Question: As you can see on the screenshot, I'm showing thumbnails in the ListView on the left side. Those thumbs are generated asynchronously. Anyway, the result for each row/item is a new Bitmap.

But I wonder if that's the best practise. This is because very often the background image (the climbing wall) is the same. Therefore I could generate a LayeredDrawable consisting of the background bitmap - which is the same for each row - and an own implementation of a Drawable which then draws the climbing route in its draw(Canvas) method.
Option 1: generate a new bitmap for each row/item.
Option 2: use a LayeredDrawable with the background bitmap and a dynamic Drawable.
Which option is best in terms of memory and CPU usage?
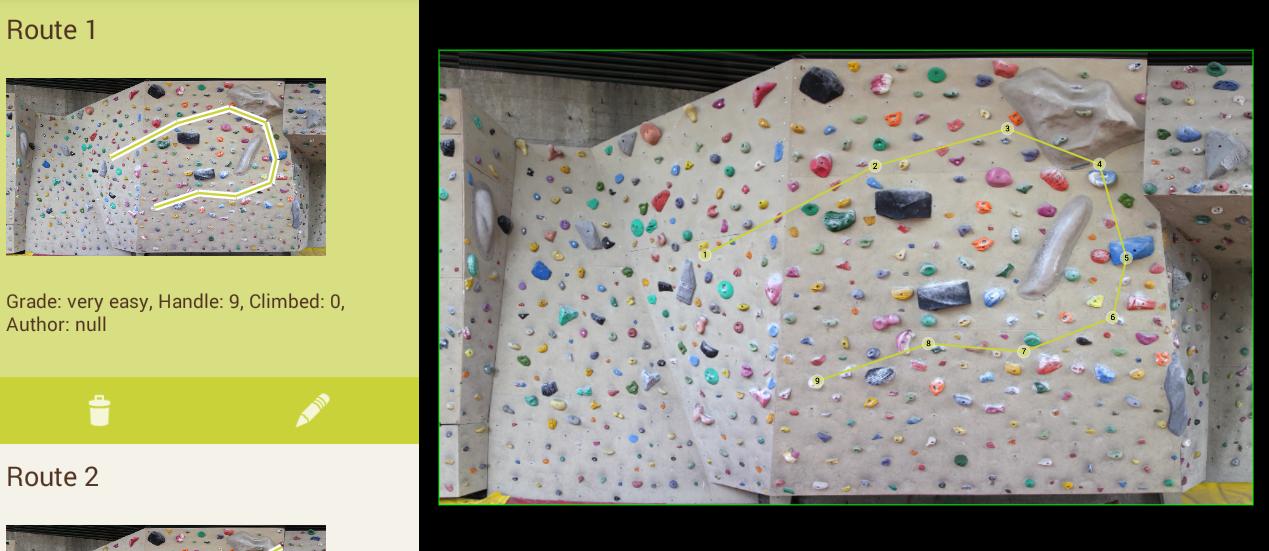
Answer: For my purposes I'm using a custom drawable and a BitmapDrawable within a LayerDrawable. The bitmap is the background and the custom drawable draws the line and holds. If the underlying data of the drawn line changes, I'm setting a dirty-flag so that the drawable is re-drawn on next cycle.